Question: '''
try
{
var orderedListOfRfidTags = uow.RfidTags.ToList().OrderBy(t => int.Parse(t.Number));
return View(orderedListOfRfidTags);
}
catch
{
var orderedListOfRfidTags = uow.RfidTags.OrderBy(t => t.Number).ToList();
return View(orderedListOfRfidTags);
}
'''
MVC3 - in Release mode this will still fail on the first line var ordreedListOfRfidTags...
I wonder why try catch isn't trying and catching?

then pressing F10 it goes to here.. which is part of my ORM wrapper... hmm I wonder if this is the problem.
'''
protected override void OnResultExecuted(ResultExecutedContext filterContext)
{
if (_unitOfWorkScope != null)
{
_unitOfWorkScope.Dispose();
}
base.OnResultExecuted(filterContext);
}
'''
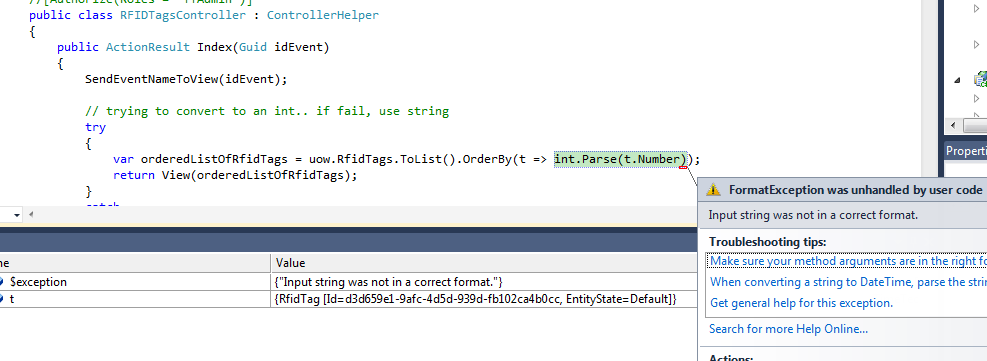
Answer: The answer was that LightSpeed was failing out. Once the support was added (very quickly - awesome product!) it all worked fine:
'''
// trying to convert to an int.. if fail, use string
// need up to date nightly build of LS3.1 for this to work
// otherwise trycatch will fail due to LS crashing out.
try
{
var orderedListOfRfidTags = uow.RfidTags
.OrderBy(t => Convert.ToInt32(t.Number))
.ToList();
return View(orderedListOfRfidTags);
}
catch
{
var orderedListOfRfidTags = uow.RfidTags
.OrderBy(t => t.Number)
.ToList();
return View(orderedListOfRfidTags);
}
'''